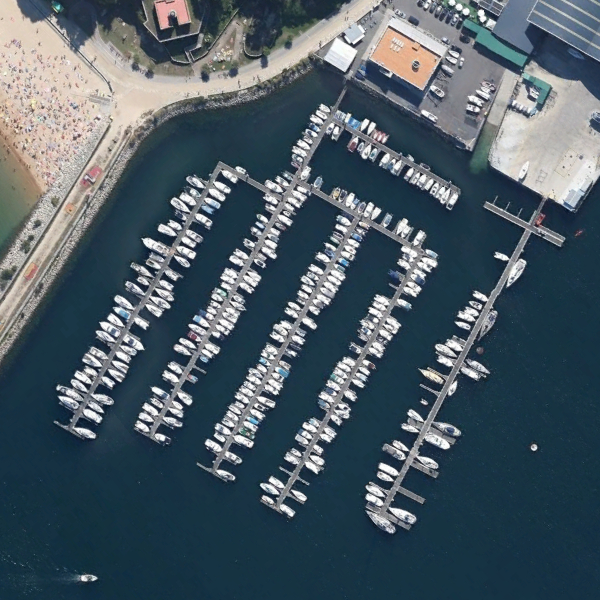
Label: Port